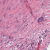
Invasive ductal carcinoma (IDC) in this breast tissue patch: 1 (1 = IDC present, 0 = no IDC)